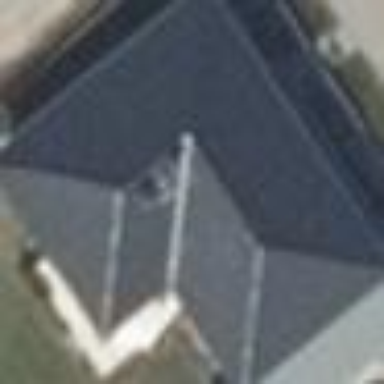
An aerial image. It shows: Detached building with hipped roof.